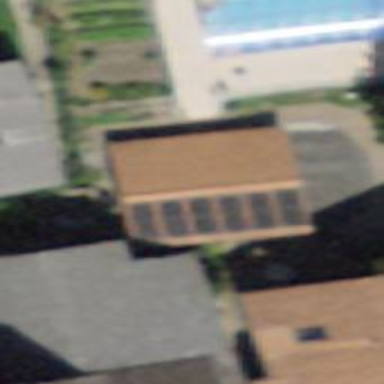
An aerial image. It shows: Garage building.